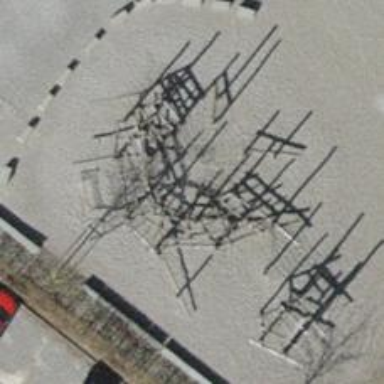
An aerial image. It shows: Playground area for leisure land.